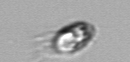
Label: Balanion